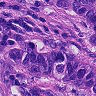
Metastatic tissue present: yes